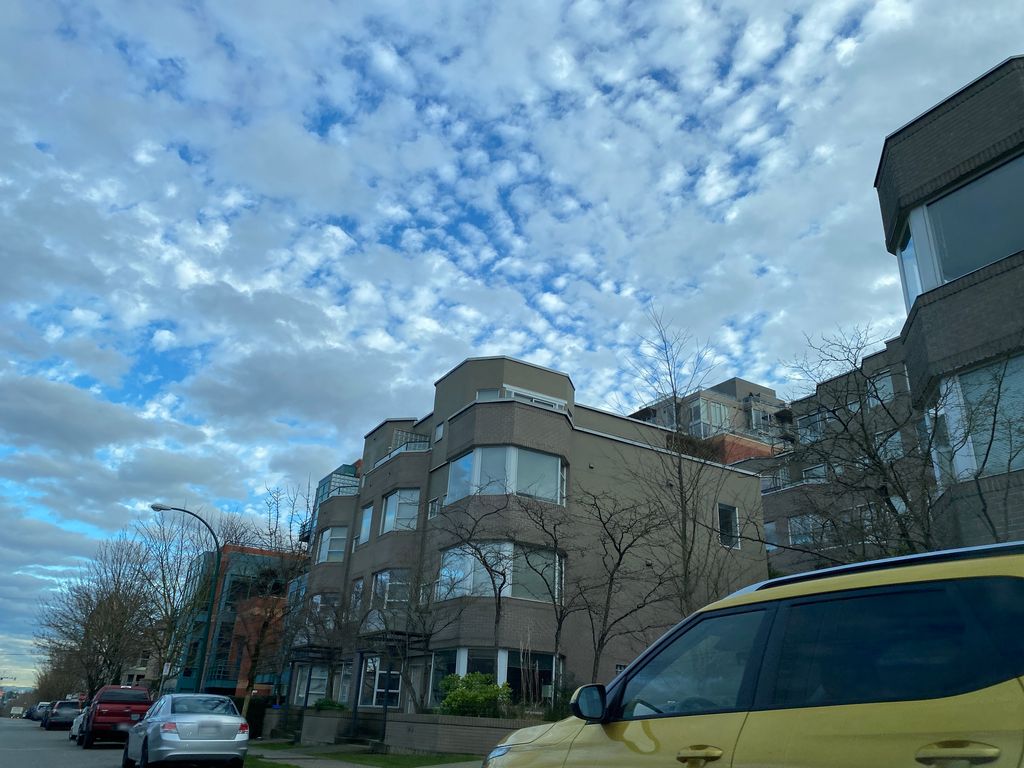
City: vancouver